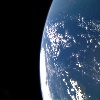
Label: water